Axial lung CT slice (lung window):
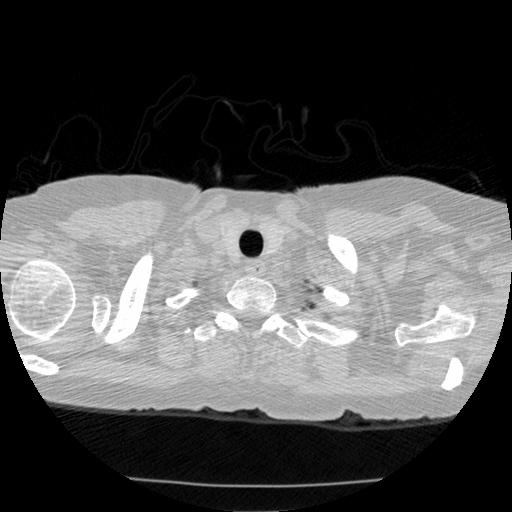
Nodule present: no